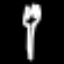
Label: fork